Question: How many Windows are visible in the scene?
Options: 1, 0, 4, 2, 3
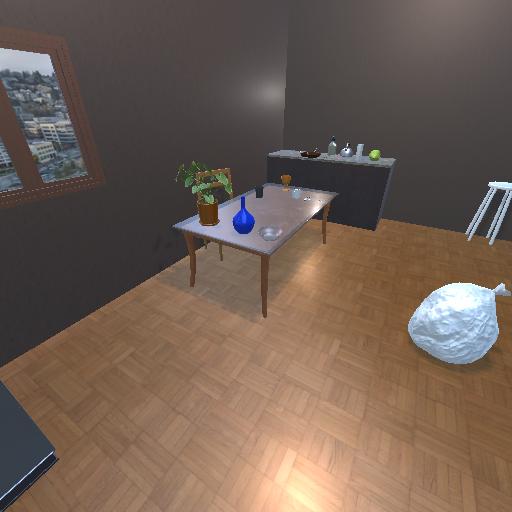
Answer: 1